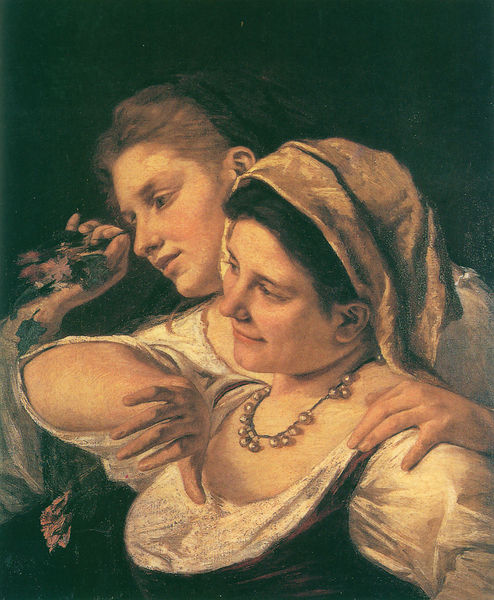
Titel: Zwei Frauen werfen Blumen während des Karnevals
Künstler: Mary Cassatt
Institution: Privatsammlung
Schlagwörter: blätter, dunkel, gemälde, hand, kopf, vogel, weiß, frauen, gelb, mädchen, ausschnitt, bewegung, blume, blumen, braun, brust, finger, frau, kleid, köpfe, licht, mund, nase, ohr, profil, schwarz, blick, blüten, tuch, haube, blond, augen, bluse, trauer, hals, hände, haare, paar, perlen, schulter, bauern, lächeln, liebe, italien, zwei, bäuerin, kette, romantik, ölgemälde, angst, zwei frauen, kopftuch, kerze, perlenkette, bauer, hauben, dunkler hintergrund, nelke, zuneigung, flirt, kerzenlicht, peinture, robe, bauen, blod, collier, verzerrt, frühe neuzeit, rotes haar, brustporträt, ölbildnis